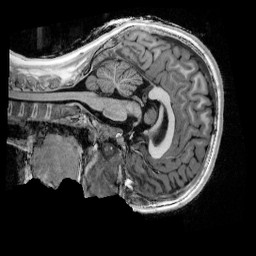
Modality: UNIT1_denoised
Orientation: sagittal
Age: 12
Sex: female
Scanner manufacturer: siemens
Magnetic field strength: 3 T
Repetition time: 4 s
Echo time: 0.00303 s